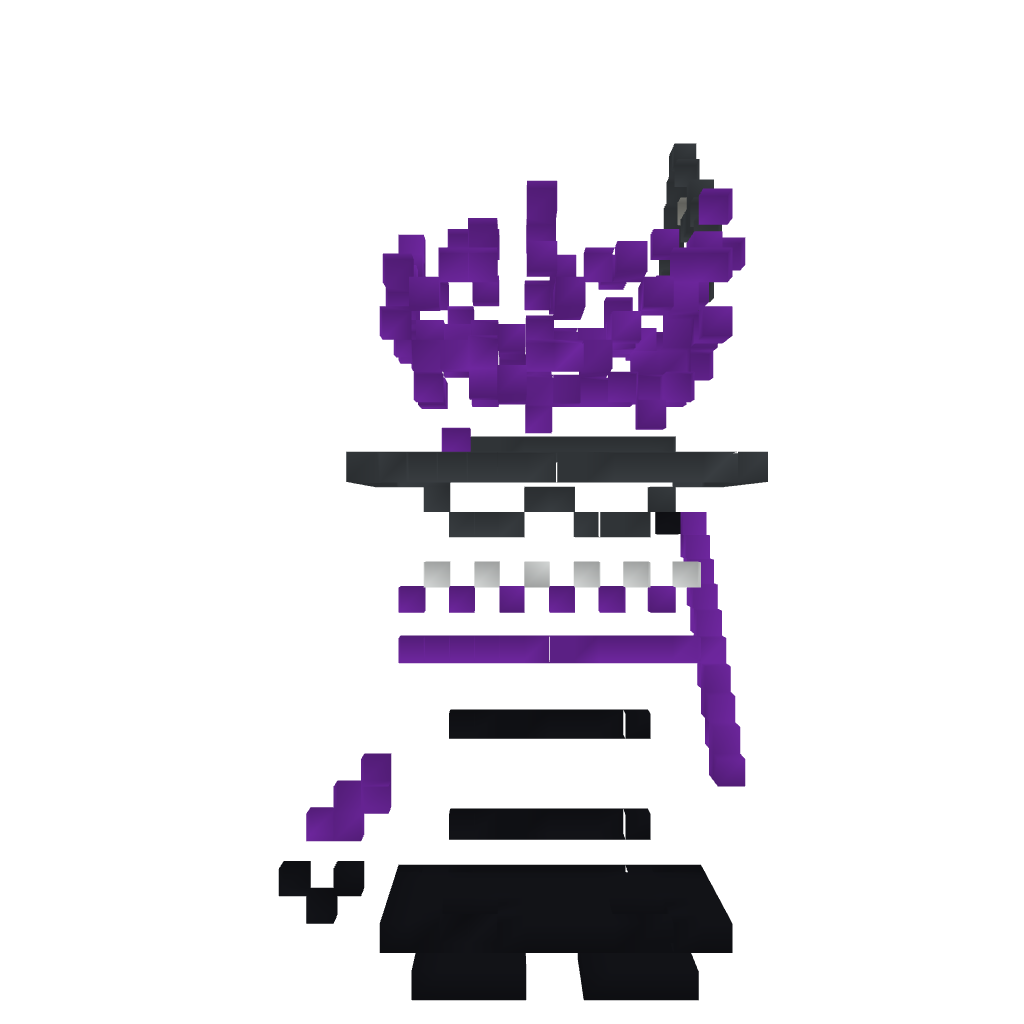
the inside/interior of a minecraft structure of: Mutant Minion from Despicable Me 2